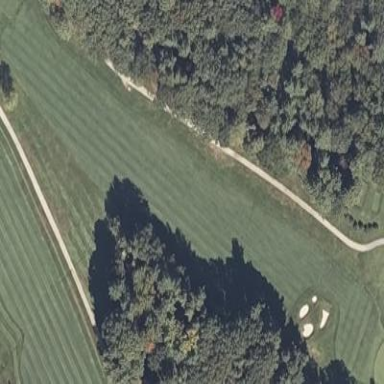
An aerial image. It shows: Golf fairway surrounded by grass.